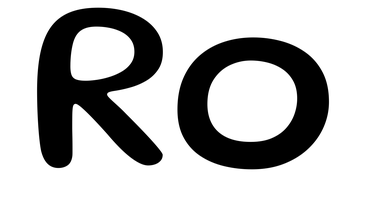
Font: Gluten_Regular